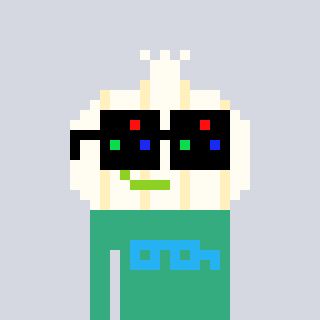
a pixel art character with square black sunglasses, a garlic-shaped head and a teal-colored body on a cool background